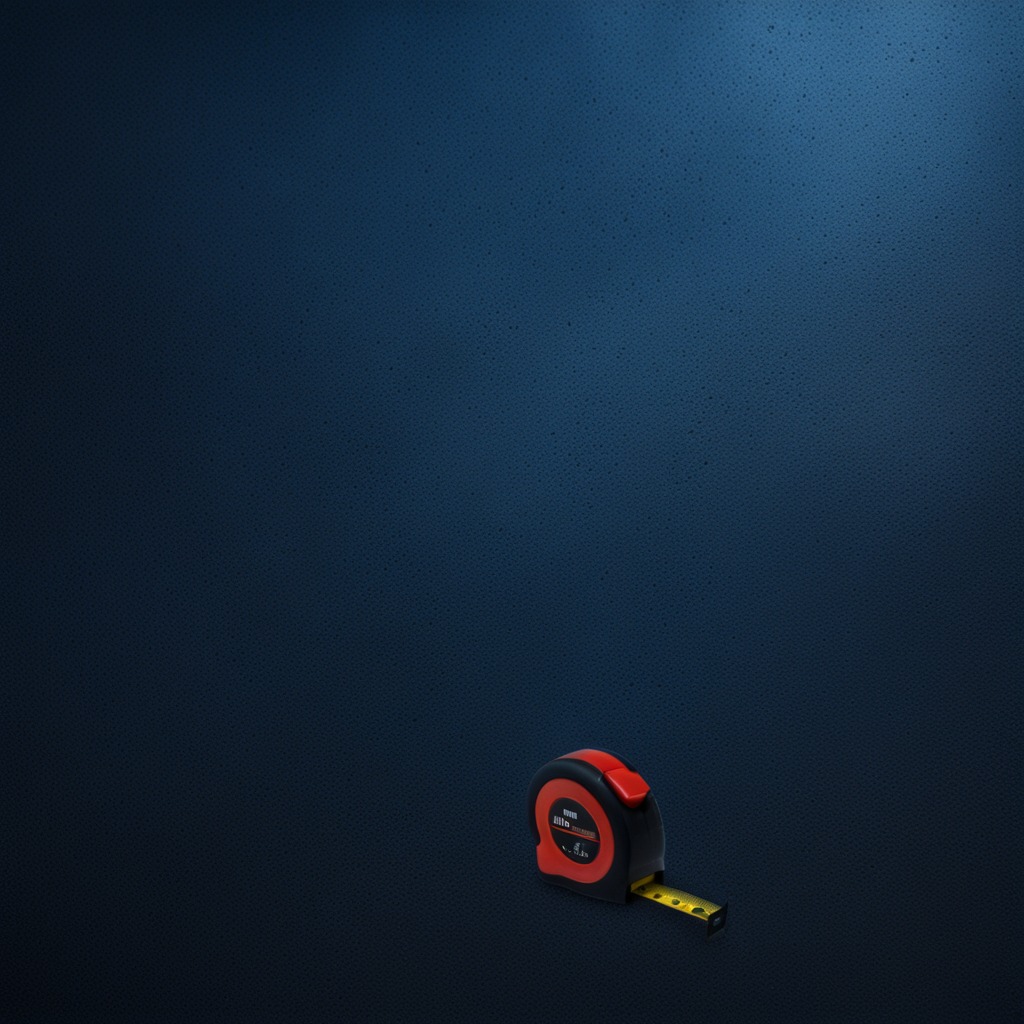
A measuring tape is lying on the clean granite tabletop covered with a blue rubber mat inside a workshop at night.